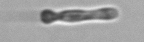
Label: Euglena